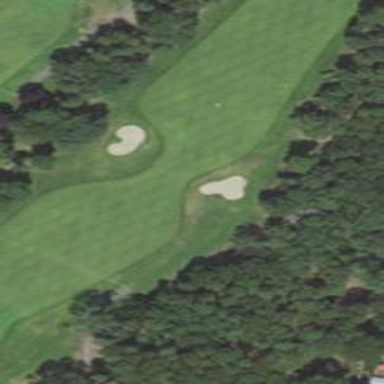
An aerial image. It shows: Scenic golf fairway.